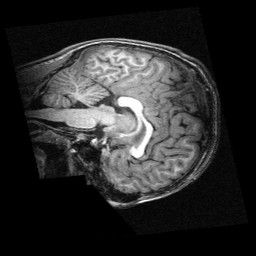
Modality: T1w
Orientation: sagittal
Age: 11
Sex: male
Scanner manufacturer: siemens
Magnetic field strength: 3 T
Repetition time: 2.3 s
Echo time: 0.00336 s